Question: I have a .

When one of the on and goes to the WebView, the . And then when I to the TableView from the WebView I can see the .
I assume this has to do with the height of the cells being wrong somehow, but I don't know for sure. Here's what I've tried:
1.
'''
- (CGFloat) tableView:(UITableView *)tableView heightForRowAtIndexPath:(NSIndexPath *)indexPath {
id model = self.Model[indexPath.row];
if ([model isKindOfClass:[D self]]) {
return 490; // As of 11/13/14
} else { // 2 other custom cells
return tableView.rowHeight; // return the default height
}
}
'''
2.
'''
- (CGFloat)tableView:(UITableView *)tableView heightForRowAtIndexPath:(NSIndexPath *)indexPath {
id model = self.Model[indexPath.row];
if ([model isKindOfClass:[FR self]]) {
ListTableViewCell *cellOne = [tableView dequeueReusableCellWithIdentifier:@"1Cell"];
CGFloat heightOne = [cellOne.contentView systemLayoutSizeFittingSize:UILayoutFittingCompressedSize].height;
return heightOne + 2;
} else if ([model isKindOfClass:[D self]]) {
ListTableViewCellTwo *cellTwo = [tableView dequeueReusableCellWithIdentifier:@"2Cell"];
CGFloat heightTwo = [cellTwo.contentView systemLayoutSizeFittingSize:UILayoutFittingCompressedSize].height;
return heightTwo + 400;
} else if ([model isKindOfClass:[YR self]]) {
ListTableViewCellThree *cellThree = [tableView dequeueReusableCellWithIdentifier:@"3Cell"];
CGFloat heightThree = [cellThree.contentView systemLayoutSizeFittingSize:UILayoutFittingCompressedSize].height;
return heightThree + 2;
} else {
return 175;
}
}
- (UITableViewCell *)tableView:(UITableView *)tableView cellForRowAtIndexPath:(NSIndexPath *)indexPath
{
id model = self.Model[indexPath.row];
if ([model isKindOfClass:[FR self]]) {
FR *fD = (FR *)model;
ListTableViewCell *1Cell = [tableView dequeueReusableCellWithIdentifier:@"1Cell"];
NSString *title = [NSString stringWithFormat:@"%@", fD.title];
NSString *dateString = [self timeSincePublished:fD.pubDate];
NSString *description = [self removeHTMLTags:fD.description];
NSString *link = [NSString stringWithFormat:@"%@", fD.link];
1Cell.labelHeadline.text = title;
1Cell.labelDescription.text = description;
1Cell.labelPublished.text = dateString;
return 1Cell;
} else if ([model isKindOfClass:[YR self]]) {
YR *fD = (YR *)model;
ListTableViewCell *3Cell = [tableView dequeueReusableCellWithIdentifier:@"3Cell"];
NSString *title = [NSString stringWithFormat:@"%@", fD.title];
NSString *dateString = [self timeSincePublished:fD.pubDate];
NSString *description = [self removeHTMLTags:fD.description];
NSString *link = [NSString stringWithFormat:@"%@", fD.link];
3Cell.labelHeadline.text = title;
3Cell.labelDescription.text = description;
3Cell.labelPublished.text = dateString;
return 3Cell;
} else {
D *dD = (D *)model;
ListTableViewCellTwo *2Cell = [tableView dequeueReusableCellWithIdentifier:@"2Cell"];
NSString *dateString = [self timeSincePublished:dD.created_time];
NSString *cap = [NSString stringWithFormat:@"%@", dD.cap.text];
NSString *us = [NSString stringWithFormat:@"%@", dD.us.use];
2Cell.labelHeadline.text = us;
2Cell.labelDescription.text = cap;
2Cell.labelPublished.text = dateString;
return 2Cell;
}
- (void)tableView:(UITableView *)tableView didSelectRowAtIndexPath:(NSIndexPath *)indexPath {
// Remove grey background from Highlighted State
[tableView deselectRowAtIndexPath:indexPath animated:YES];
}
'''
'''
- (CGFloat)tableView:(UITableView *)tableView heightForRowAtIndexPath:(NSIndexPath *)indexPath {
id model = self.Model[indexPath.row];
if ([model isKindOfClass:[FR self]]) {
ListTableViewCell *1Cell = [tableView dequeueReusableCellWithIdentifier:@"1Cell"];
if (!1Cell) {
1Cell = [[ListTableViewCell alloc] init];
FR *fD = (FR *)model;
NSString *title = [NSString stringWithFormat:@"%@", fD.title];
NSString *dateString = [self timeSincePublished:fD.pubDate];
NSString *description = [self removeHTMLTags:fD.description];
1Cell.labelHeadline.text = title;
1Cell.labelDescription.text = [description stringByTrimmingCharactersInSet:[NSCharacterSet whitespaceAndNewlineCharacterSet]];
1Cell.labelPublished.text = dateString;
}
CGFloat heightOne = [1Cell.contentView systemLayoutSizeFittingSize:UILayoutFittingCompressedSize].height;
return heightOne + 2;
} else if ([model isKindOfClass:[YR self]]) {
ListTableViewCellThree *3Cell = [tableView dequeueReusableCellWithIdentifier:@"3Cell"];
if (!3Cell) {
3Cell = [[ListTableViewCellThree alloc] init];
YR *fD = (YR *)model;
NSString *title = [NSString stringWithFormat:@"%@", fD.title];
NSString *dateString = [self timeSincePublished:fD.pubDate];
NSString *description = [self removeHTMLTags:fD.description];
3Cell.labelHeadline.text = title;
3Cell.labelDescription.text = description;
3Cell.labelPublished.text = dateString;
}
CGFloat heightThree = [3Cell.contentView systemLayoutSizeFittingSize:UILayoutFittingCompressedSize].height;
return heightThree + 2;
} else if ([model isKindOfClass:[D self]]) {
ListTableViewCellTwo *2Cell = [tableView dequeueReusableCellWithIdentifier:@"2Cell"];
if (!2Cell) {
2Cell = [[ListTableViewCellTwo alloc] init];
D *dD = (D *)model;
NSString *dateStringI = [self timeSincePublished:dD.created_time];
NSString *TI = [NSString stringWithFormat:@"%@", dD.caption.text];
NSString *us = [NSString stringWithFormat:@"%@", dD.us.use];
2Cell.labelHeadline.text = us;
2Cell.labelDescription.text = cap;
2Cell.labelPublished.text = dateStringI;
}
CGFloat heightTwo = [2Cell.contentView systemLayoutSizeFittingSize:UILayoutFittingCompressedSize].height;
return heightTwo + 450;
} else {
return 490;
}
}
- (UITableViewCell *)tableView:(UITableView *)tableView cellForRowAtIndexPath:(NSIndexPath *)indexPath
{
id model = self.Model[indexPath.row];
if ([model isKindOfClass:[FR self]]) {
FR *fD = (FR *)model;
ListTableViewCell *1Cell = [tableView dequeueReusableCellWithIdentifier:@"1Cell"];
if (!1Cell) {
1Cell = [[ListTableViewCell alloc] init];
FR *fD = (FR *)model;
NSString *title = [NSString stringWithFormat:@"%@", fD.title];
NSString *dateString = [self timeSincePublished:fD.pubDate];
NSString *description = [self removeHTMLTags:fD.description];
1Cell.labelHeadline.text = title;
1Cell.labelDescription.text = description;
1Cell.labelPublished.text = dateString;
}
return 1Cell;
}
// more code
FR *fD = (FR *)model;
ListTableViewCell *1Cell = [tableView dequeueReusableCellWithIdentifier:@"1Cell"];
NSString *title = [NSString stringWithFormat:@"%@", fD.title];
NSString *dateString = [self timeSincePublished:fD.pubDate];
NSString *description = [self removeHTMLTags:fD.description];
NSString *link = [NSString stringWithFormat:@"%@", fD.link];
1Cell.labelHeadline.text = title;
1Cell.labelDescription.text = description;
1Cell.labelPublished.text = dateString;
return 1Cell;
}
'''
'CustomCell2.h' ('CustomCell2.m' has nothing in it right now):
'''
@property (strong, nonatomic) IBOutlet UILabel *labelHeadline;
@property (strong, nonatomic) IBOutlet UILabel *labelPublished;
@property (strong, nonatomic) IBOutlet UILabel *labelDescription;
@property (strong, nonatomic) IBOutlet UIImageView *imageViewPic;
'''
Trying to set breakpoints too.
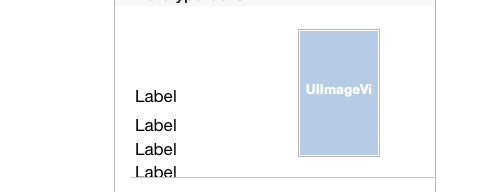
Answer: You're going to have to change the way you've implemented tableView:heightForRowAtIndexPath:
You call dequeueReusableCellWithIdentifier: to get your Custom cell object back to find its height. That method only keeps track of the cells that are visible on your screen. When you leave that tableview it will empty itself.
What you need to do is check to see if nil is returned after you call dequeueReusableCellWithIdentifier:
You should actually use dequeueReusableCellWithIdentifier:forIndexPath:
If it is nil, you'll have to create a temporary cell, configure it, and return its height.
'''
- (CGFloat)tableView:(UITableView *)tableView heightForRowAtIndexPath:(NSIndexPath *)indexPath {
id model = self.Model[indexPath.row];
if ([model isKindOfClass:[FR self]]) {
ListTableViewCell *cellOne = [tableView dequeueReusableCellWithIdentifier:@"1Cell" forIndexPath:indexPath];
if (!cellOne) {
cellOne = [[ListTableViewCell alloc] init];
FR *fD = (FR *)model;
NSString *title = [NSString stringWithFormat:@"%@", fD.title];
NSString *dateString = [self timeSincePublished:fD.pubDate];
NSString *description = [self removeHTMLTags:fD.description];
NSString *link = [NSString stringWithFormat:@"%@", fD.link];
cellOne.labelHeadline.text = title;
cellOne.labelDescription.text = description;
cellOne.labelPublished.text = dateString;
}
// Make sure the cell's frame is updated
[cellOne setNeedsLayout];
[cellOne layoutIfNeeded];
CGFloat heightOne = [cellOne.contentView systemLayoutSizeFittingSize:UILayoutFittingCompressedSize].height;
return heightOne + 2;
} else if ([model isKindOfClass:[D self]]) {
// more code
}
'''
If you want to follow the DRY principle, create a method called something like
'''
- (ListTableViewCell *)configureCellForModel:(id)model;
'''
And have all of your custom cell config code based on the model class in there. Have it return the cell and call it in both tableView:cellForRowAtIndexPath: and tableView:heightForRowAtIndexPath:
'''
- (UITableViewCell *)tableView:(UITableView *)tableView cellForRowAtIndexPath:(NSIndexPath *)indexPath
{
id model = self.Model[indexPath.row];
if ([model isKindOfClass:[FR self]]) {
FR *fD = (FR *)model;
ListTableViewCell *1Cell = [tableView dequeueReusableCellWithIdentifier:@"1Cell"];
if (!1Cell) {
1Cell = [[ListTableViewCell alloc] init];
FR *fD = (FR *)model;
NSString *title = [NSString stringWithFormat:@"%@", fD.title];
NSString *dateString = [self timeSincePublished:fD.pubDate];
NSString *description = [self removeHTMLTags:fD.description];
1Cell.labelHeadline.text = title;
1Cell.labelDescription.text = description;
1Cell.labelPublished.text = dateString;
}
return 1Cell;
}
// more code
}
'''